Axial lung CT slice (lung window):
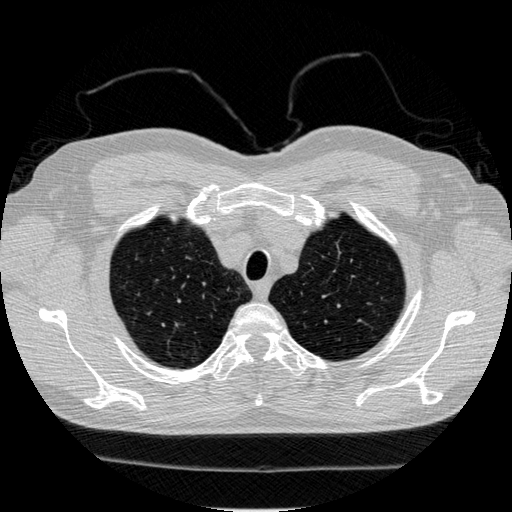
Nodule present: no